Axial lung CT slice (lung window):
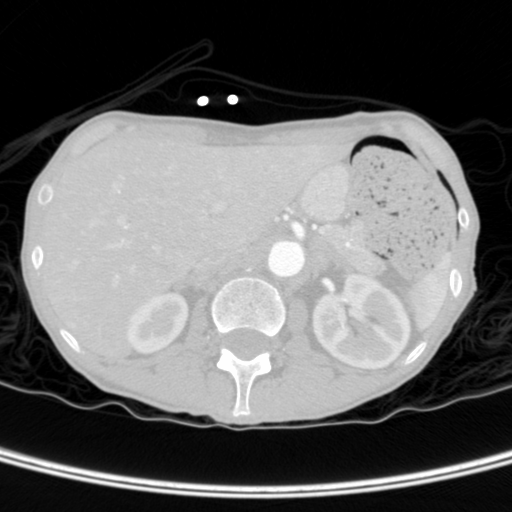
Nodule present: no